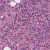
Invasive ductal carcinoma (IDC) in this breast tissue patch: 1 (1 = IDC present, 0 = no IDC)